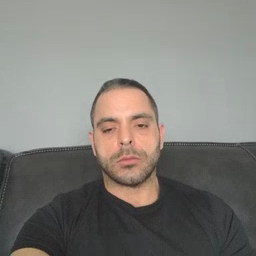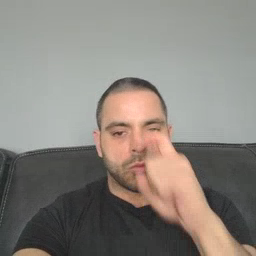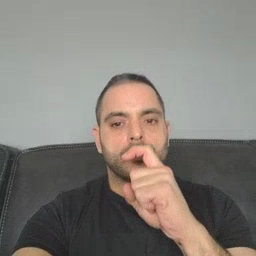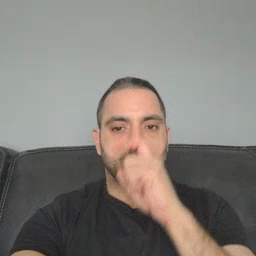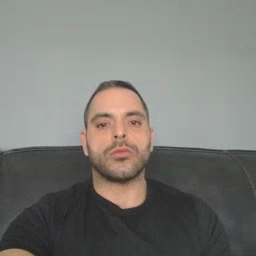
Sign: doll